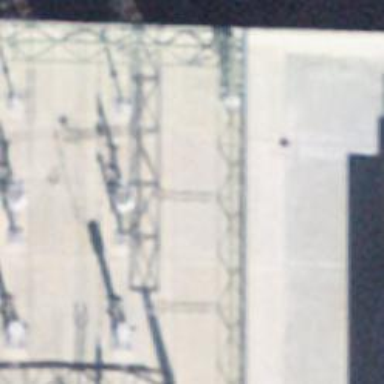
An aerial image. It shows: Power line with three cables.